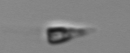
Label: Calciopappus